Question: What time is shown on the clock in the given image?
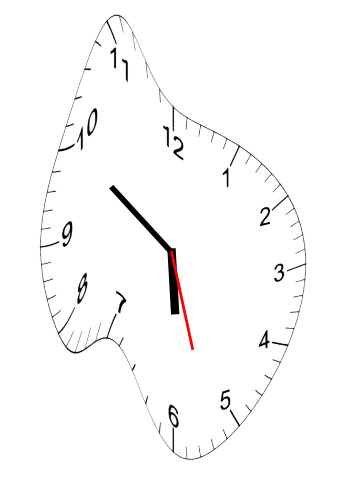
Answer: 05:50:27